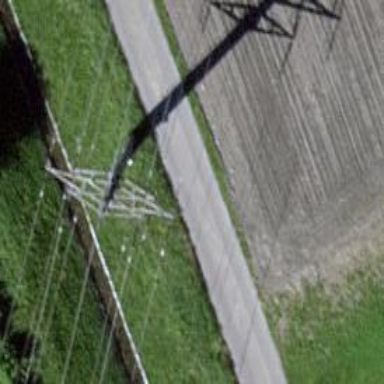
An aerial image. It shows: Minor power line with three cables.